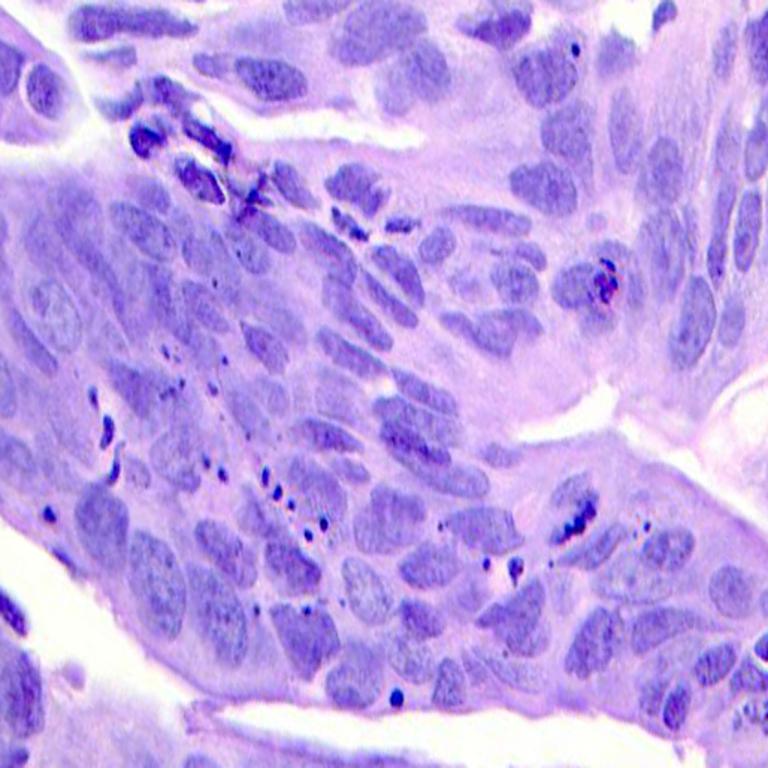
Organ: colon
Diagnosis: adenocarcinomas